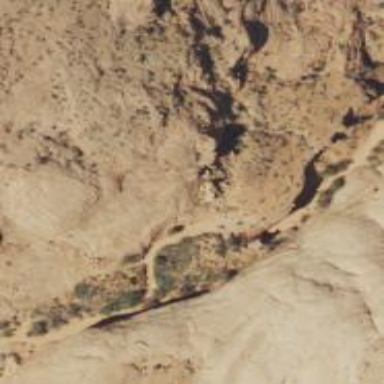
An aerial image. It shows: Natural cliff.